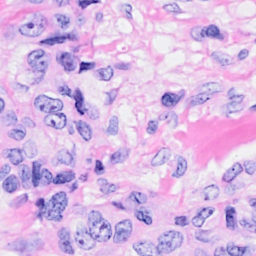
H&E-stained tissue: Breast